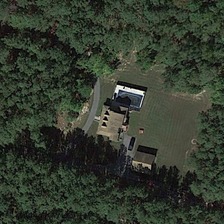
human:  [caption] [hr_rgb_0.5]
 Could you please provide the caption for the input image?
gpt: many green trees are around a building .

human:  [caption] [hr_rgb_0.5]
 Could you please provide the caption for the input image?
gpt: many green trees are around a building .

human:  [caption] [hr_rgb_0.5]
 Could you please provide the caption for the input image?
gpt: many green trees are around a building .

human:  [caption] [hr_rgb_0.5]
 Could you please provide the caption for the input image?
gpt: many green trees are around a building .

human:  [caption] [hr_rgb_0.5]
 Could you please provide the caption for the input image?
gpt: many green trees are around a building .